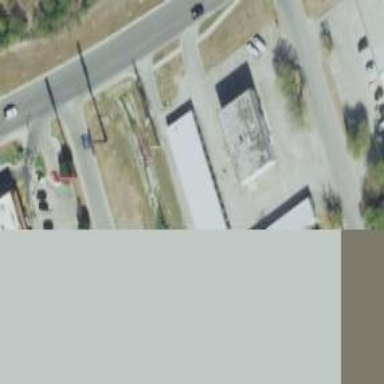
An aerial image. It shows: Building housing storage rental shop.